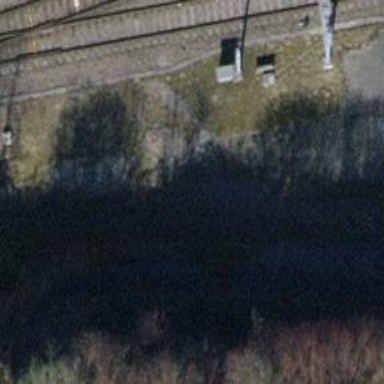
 electrified by contact line. It passes through service yard."